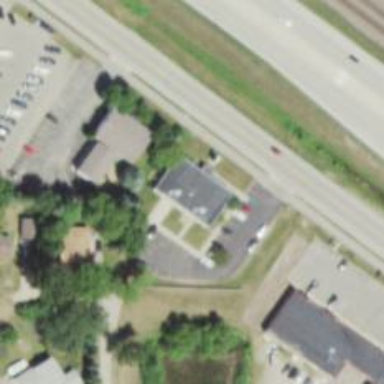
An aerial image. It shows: Hospice providing healthcare services.